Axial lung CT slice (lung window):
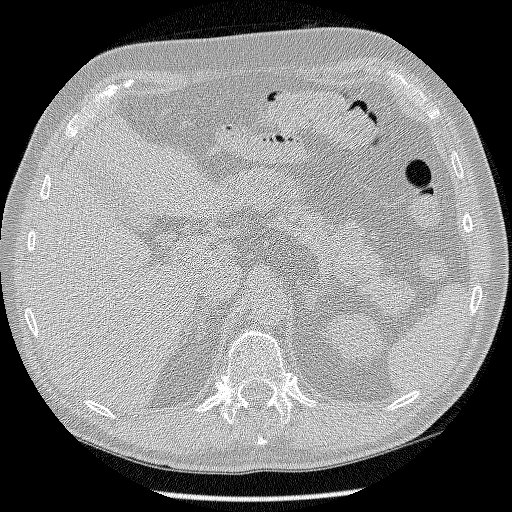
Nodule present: no